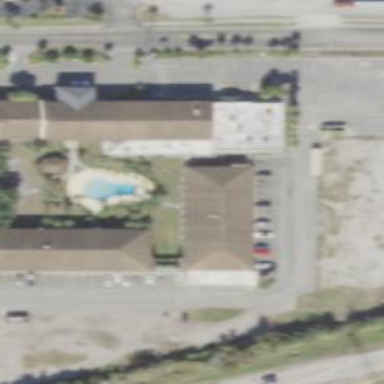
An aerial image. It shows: Hotel building.